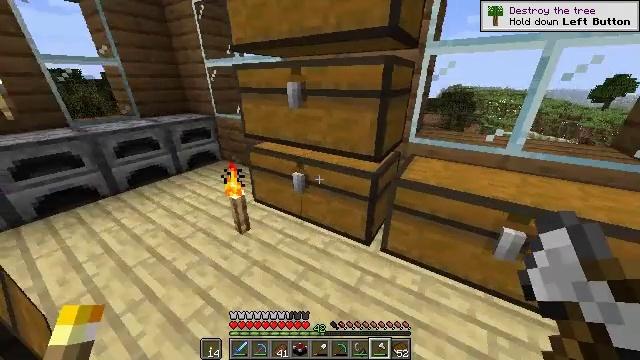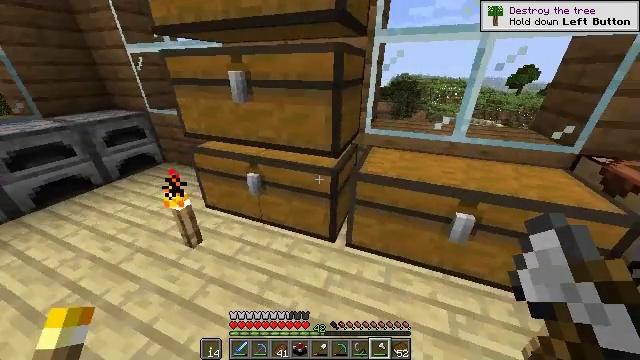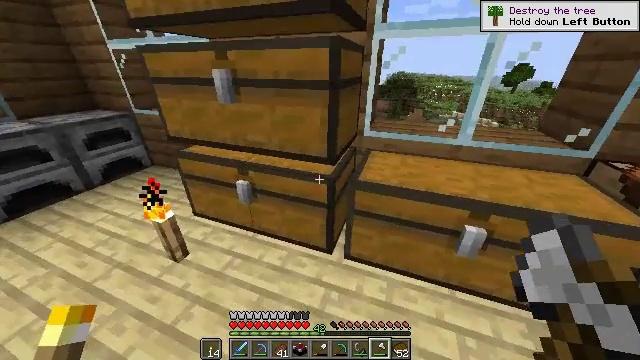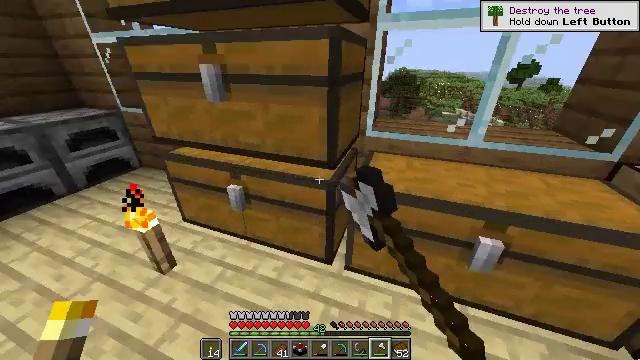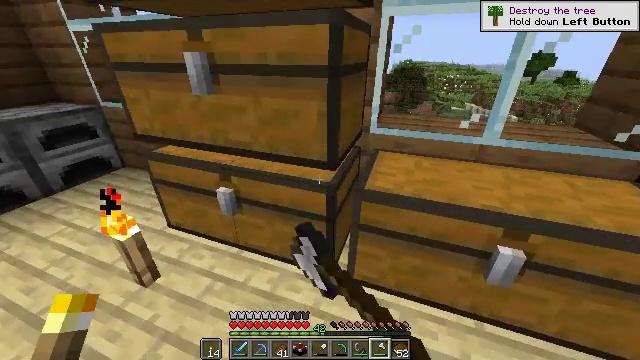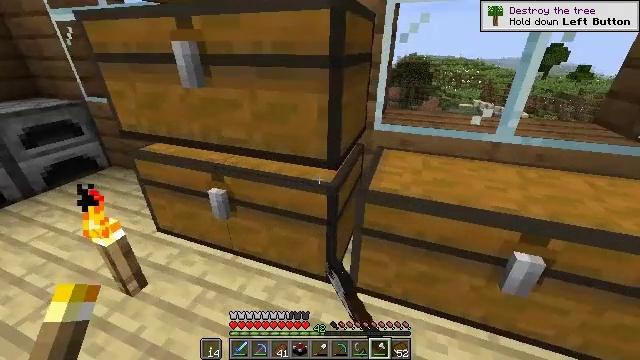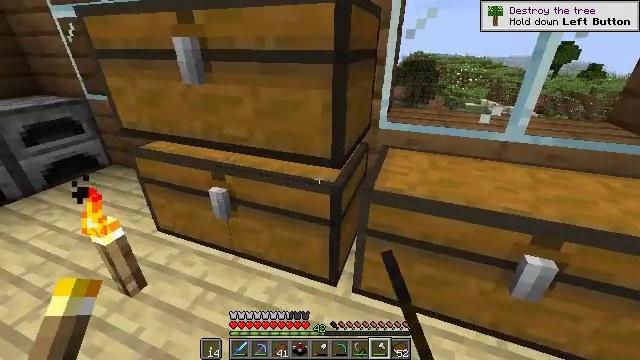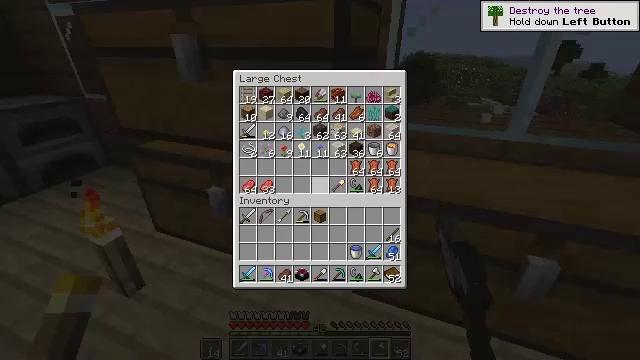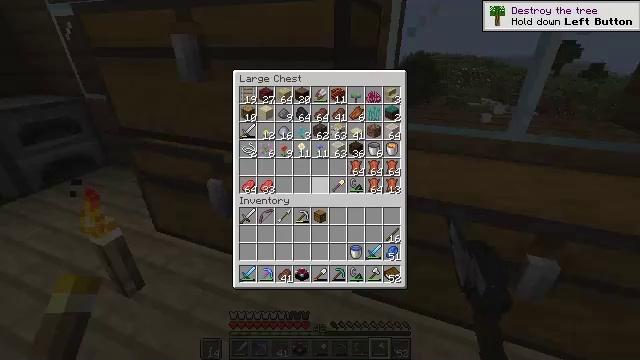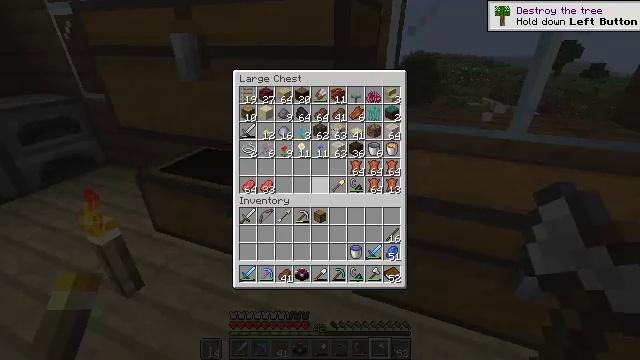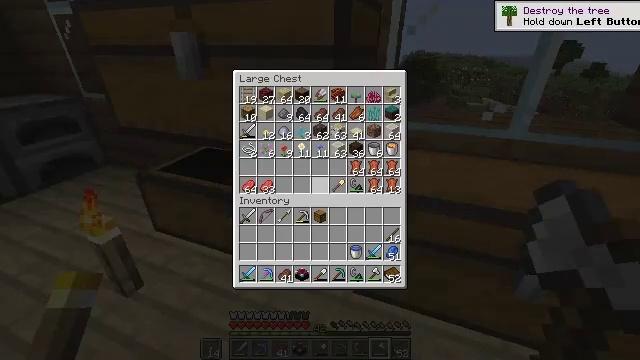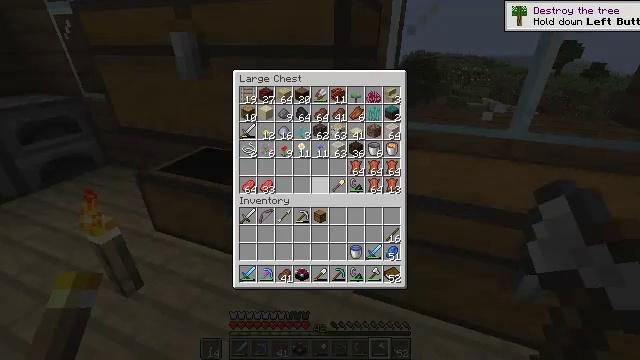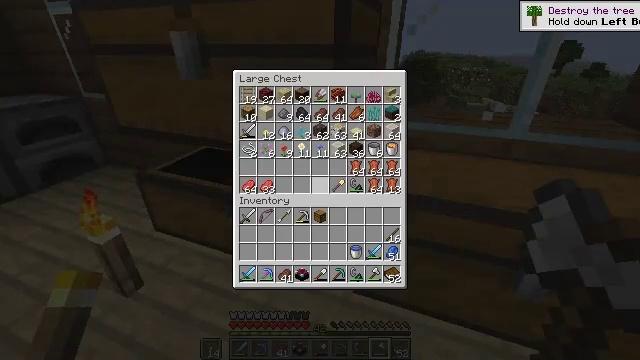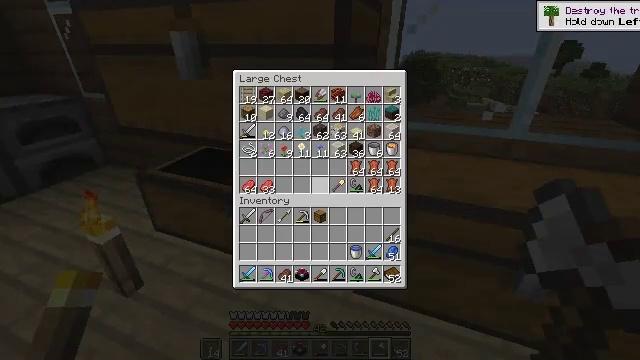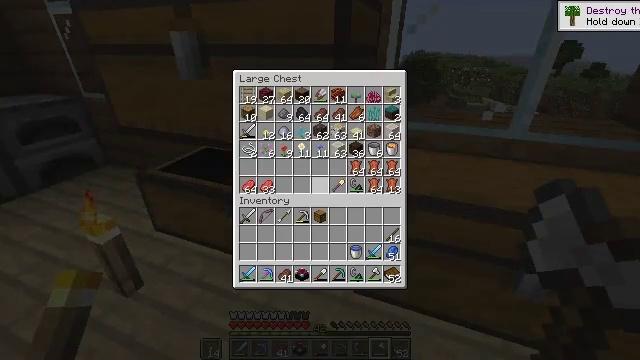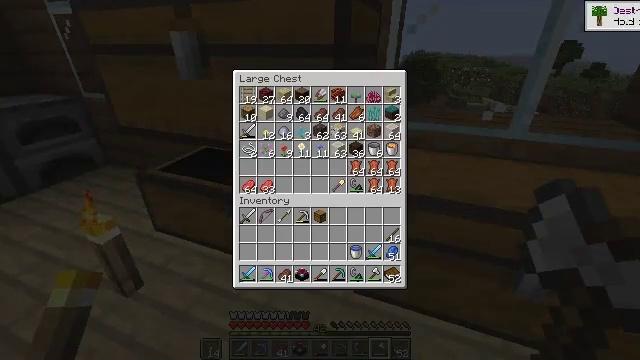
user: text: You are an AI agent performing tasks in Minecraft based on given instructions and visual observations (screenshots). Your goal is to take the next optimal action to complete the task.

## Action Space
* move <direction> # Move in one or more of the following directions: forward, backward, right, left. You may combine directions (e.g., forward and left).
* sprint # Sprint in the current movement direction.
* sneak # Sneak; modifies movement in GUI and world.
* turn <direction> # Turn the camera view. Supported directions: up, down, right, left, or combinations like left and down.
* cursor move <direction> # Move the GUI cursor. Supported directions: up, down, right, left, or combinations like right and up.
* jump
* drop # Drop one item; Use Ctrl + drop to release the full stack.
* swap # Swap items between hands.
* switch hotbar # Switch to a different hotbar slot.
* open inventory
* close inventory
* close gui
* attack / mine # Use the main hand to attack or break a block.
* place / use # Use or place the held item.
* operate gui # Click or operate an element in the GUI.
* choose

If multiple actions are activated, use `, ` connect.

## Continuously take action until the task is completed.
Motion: motion action
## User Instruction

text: Craft birch planks with a birch log in inventory.
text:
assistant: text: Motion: move forward, sprint, turn right and down
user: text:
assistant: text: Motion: use / place
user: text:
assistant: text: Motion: use / place
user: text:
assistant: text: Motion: use / place
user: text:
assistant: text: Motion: no_op
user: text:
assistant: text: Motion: no_op
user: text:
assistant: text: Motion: turn down
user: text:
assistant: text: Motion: turn up
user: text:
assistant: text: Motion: no_op
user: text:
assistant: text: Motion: no_op
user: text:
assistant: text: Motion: no_op
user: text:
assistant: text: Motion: no_op
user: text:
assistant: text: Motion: no_op
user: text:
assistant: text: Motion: no_op
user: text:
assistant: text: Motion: turn right and down
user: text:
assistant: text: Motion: no_op
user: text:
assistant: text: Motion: turn left and up
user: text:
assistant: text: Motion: turn left and up
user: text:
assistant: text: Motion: turn left and up, use / place
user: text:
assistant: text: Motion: use / place
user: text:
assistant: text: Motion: use / place
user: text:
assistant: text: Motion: no_op
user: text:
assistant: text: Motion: no_op
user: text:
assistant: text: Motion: turn right
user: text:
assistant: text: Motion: turn right and down
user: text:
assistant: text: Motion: no_op
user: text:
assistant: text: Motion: no_op
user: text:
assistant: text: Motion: no_op
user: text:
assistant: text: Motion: no_op
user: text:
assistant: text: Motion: turn up